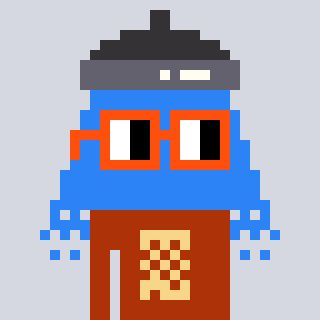
a pixel art character with square orange glasses, a shower-shaped head and a hotbrown-colored body on a cool background